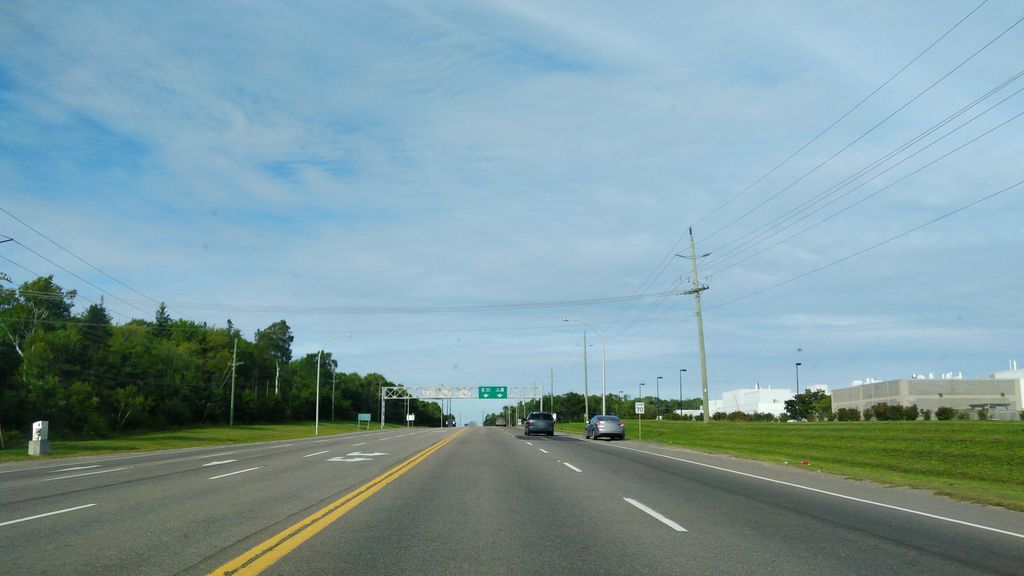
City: charlottetown